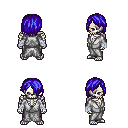
a pixel art fantasy rpg character, male body template, skeleton, white robe, metal pants, blue bangs hairstyle, white cloth bandages, four views (front, back, left, right), 2x2 character sprite sheet, small pixel art, hard edges, no anti-aliasing